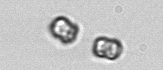
Label: Thalassiosira